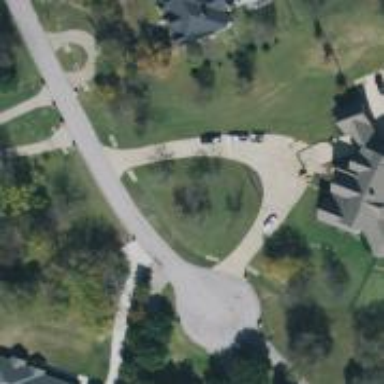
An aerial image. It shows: Driveway.